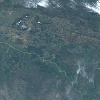
Label: land